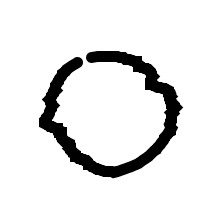
Shape: circle